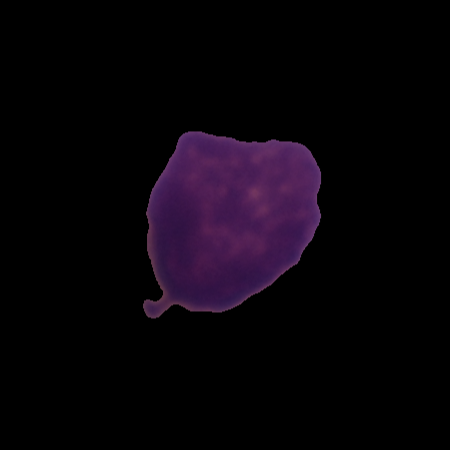
Label: healthy